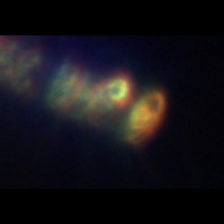
Taxon: Diatom_aggregate
Group: Diatoms